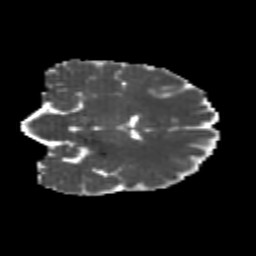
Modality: MD
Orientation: coronal
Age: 22
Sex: female
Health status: healthy
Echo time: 0.074 s